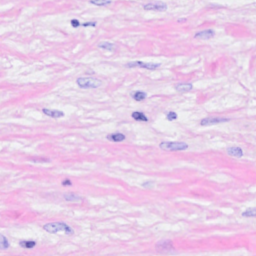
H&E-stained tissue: Breast